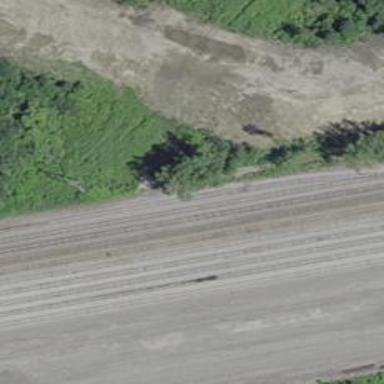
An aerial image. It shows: Railway track.